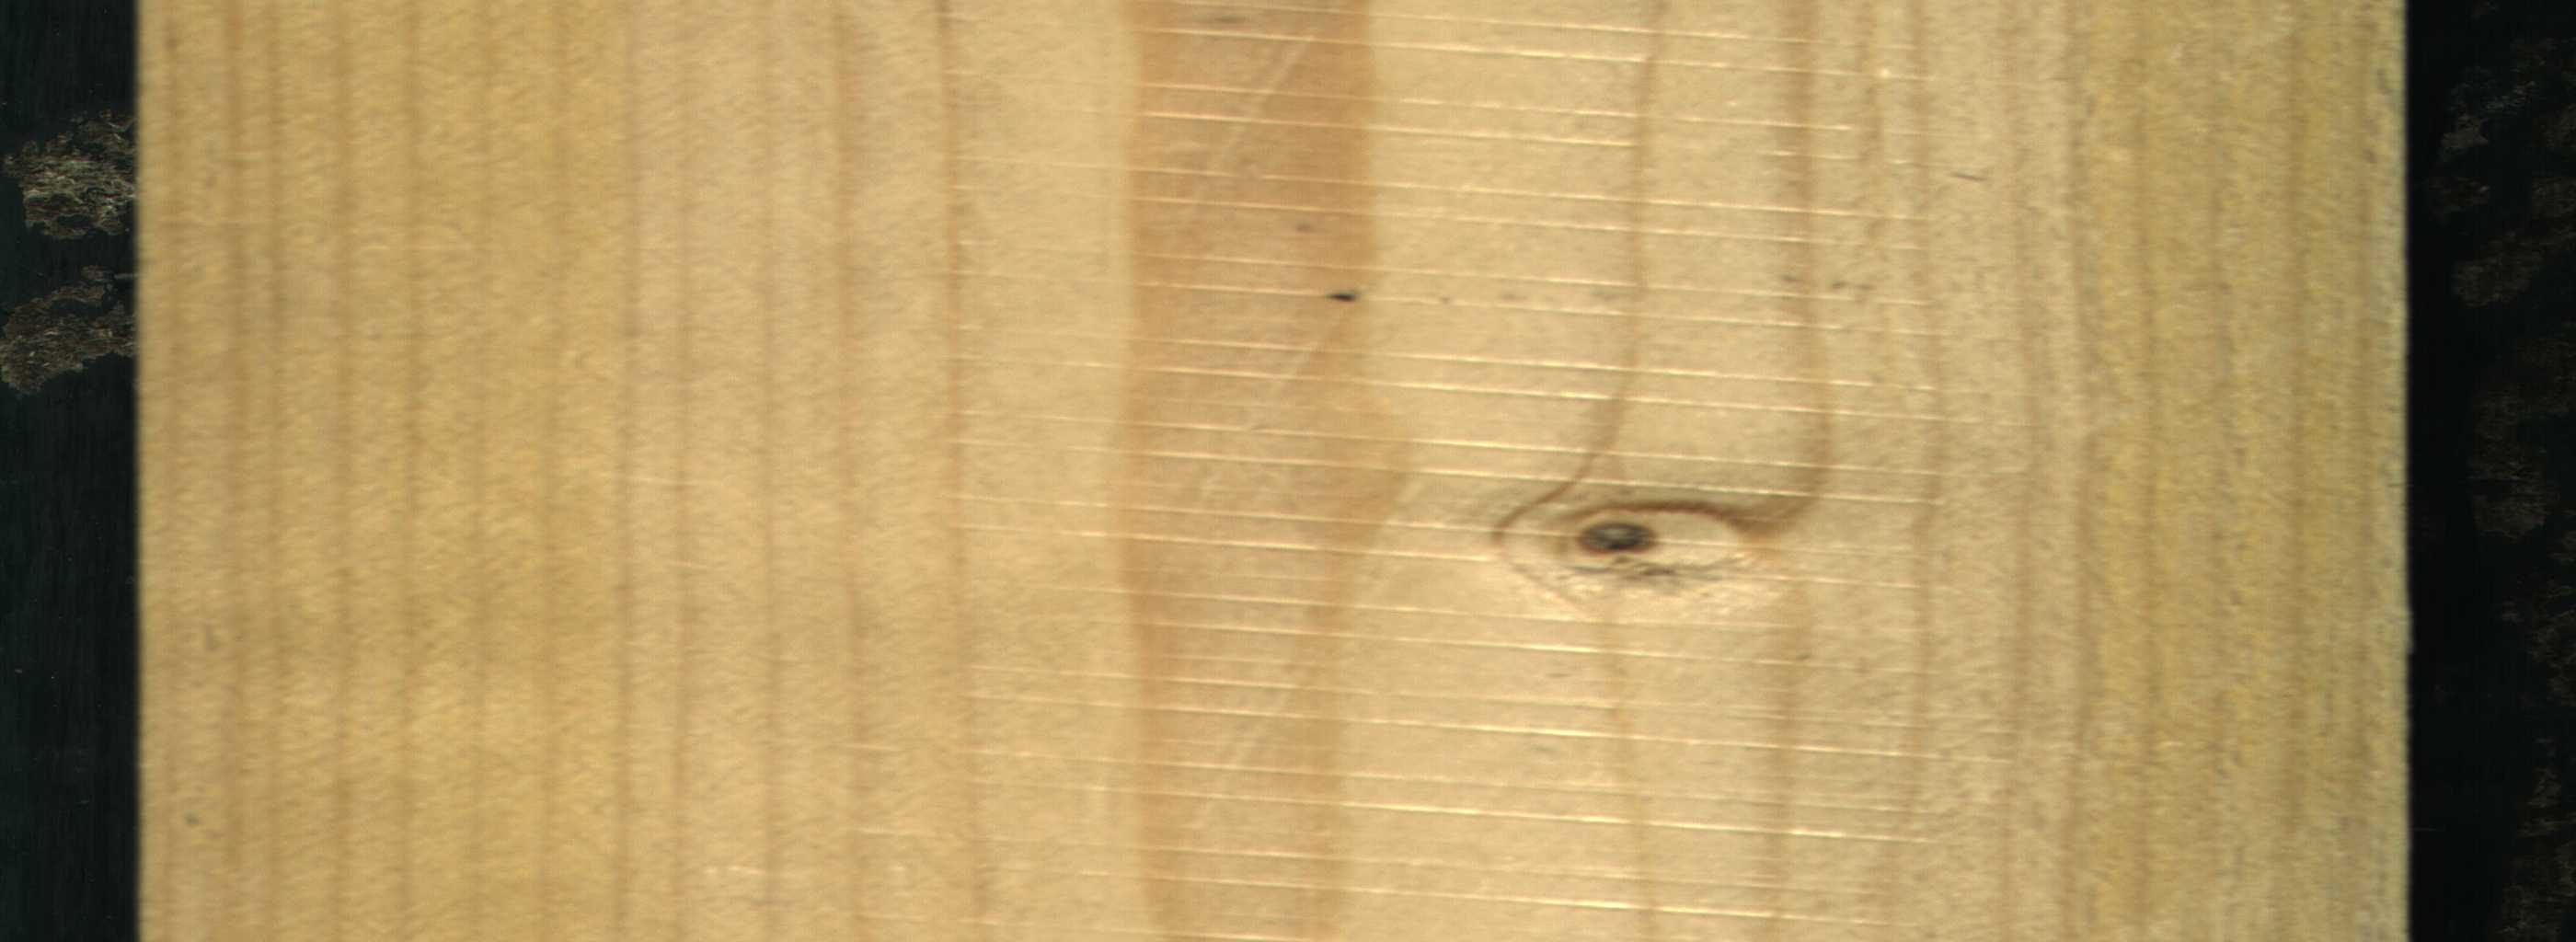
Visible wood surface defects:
Live_Knot